Interaction volume radius: 5 \u00c5
Interaction volume height: 30 \u00c5
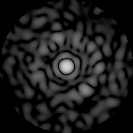
Disorder parameter: 0.8196